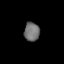
Tissue: lung
Cell type: Epithelial cells
Senescence score: 0.1558
Nuclear area (px): 284
Mean DAPI intensity: 112.271